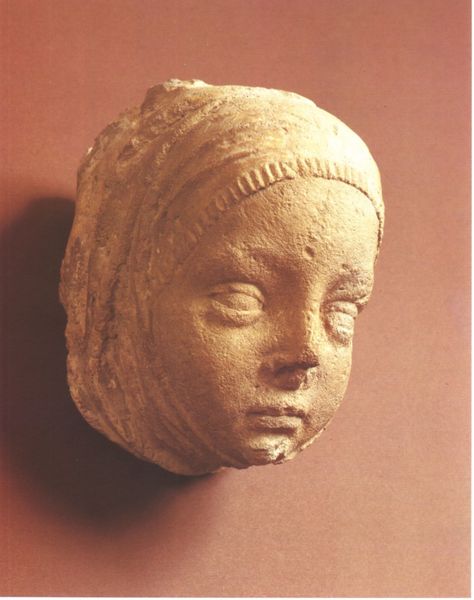
Titel: Konsole in Form eines Frauenkopfes aus der Burg Buda
Institution: Budapest, Historisches Museum
Schlagwörter: kopf, schatten, mädchen, mund, nase, rot, tuch, mütze, augen, band, stein, figur, kind, kinn, lippen, skulptur, relief, weiblich, kopftuch, bildhauerei, macke, zerstört, beschädigt, bruchstück, fehlstück